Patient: sex M, age 61
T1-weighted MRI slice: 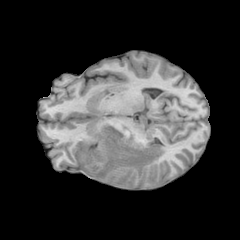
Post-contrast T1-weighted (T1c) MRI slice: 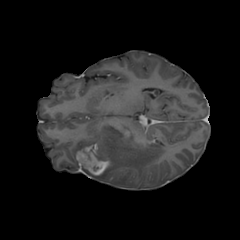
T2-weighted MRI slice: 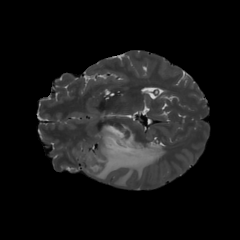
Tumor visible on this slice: yes
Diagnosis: Glioblastoma, IDH-wildtype
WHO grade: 4